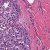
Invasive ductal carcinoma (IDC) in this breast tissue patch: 1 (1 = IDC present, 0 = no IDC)